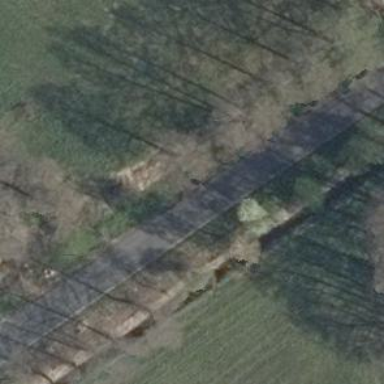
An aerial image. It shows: Row of deciduous broadleaved trees.